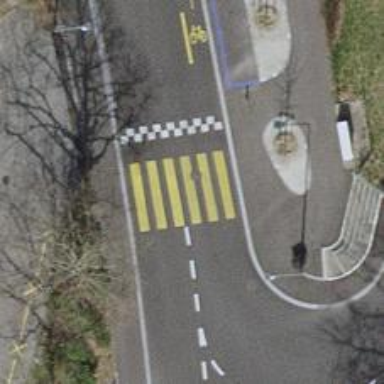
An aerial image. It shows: Uncontrolled road crossing.